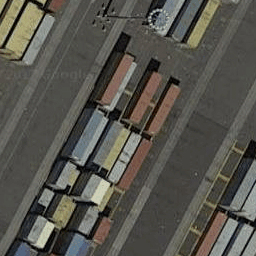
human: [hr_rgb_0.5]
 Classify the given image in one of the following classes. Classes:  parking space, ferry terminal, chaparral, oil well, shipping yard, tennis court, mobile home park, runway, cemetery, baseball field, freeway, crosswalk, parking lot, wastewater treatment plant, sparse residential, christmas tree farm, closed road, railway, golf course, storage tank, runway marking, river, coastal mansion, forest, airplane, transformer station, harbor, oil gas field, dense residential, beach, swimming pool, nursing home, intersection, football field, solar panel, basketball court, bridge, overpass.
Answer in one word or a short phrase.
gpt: shipping yard